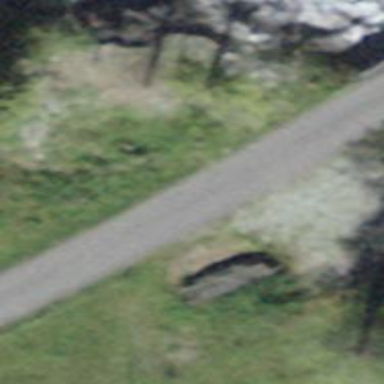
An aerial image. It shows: Unclassified road with asphalt surface.